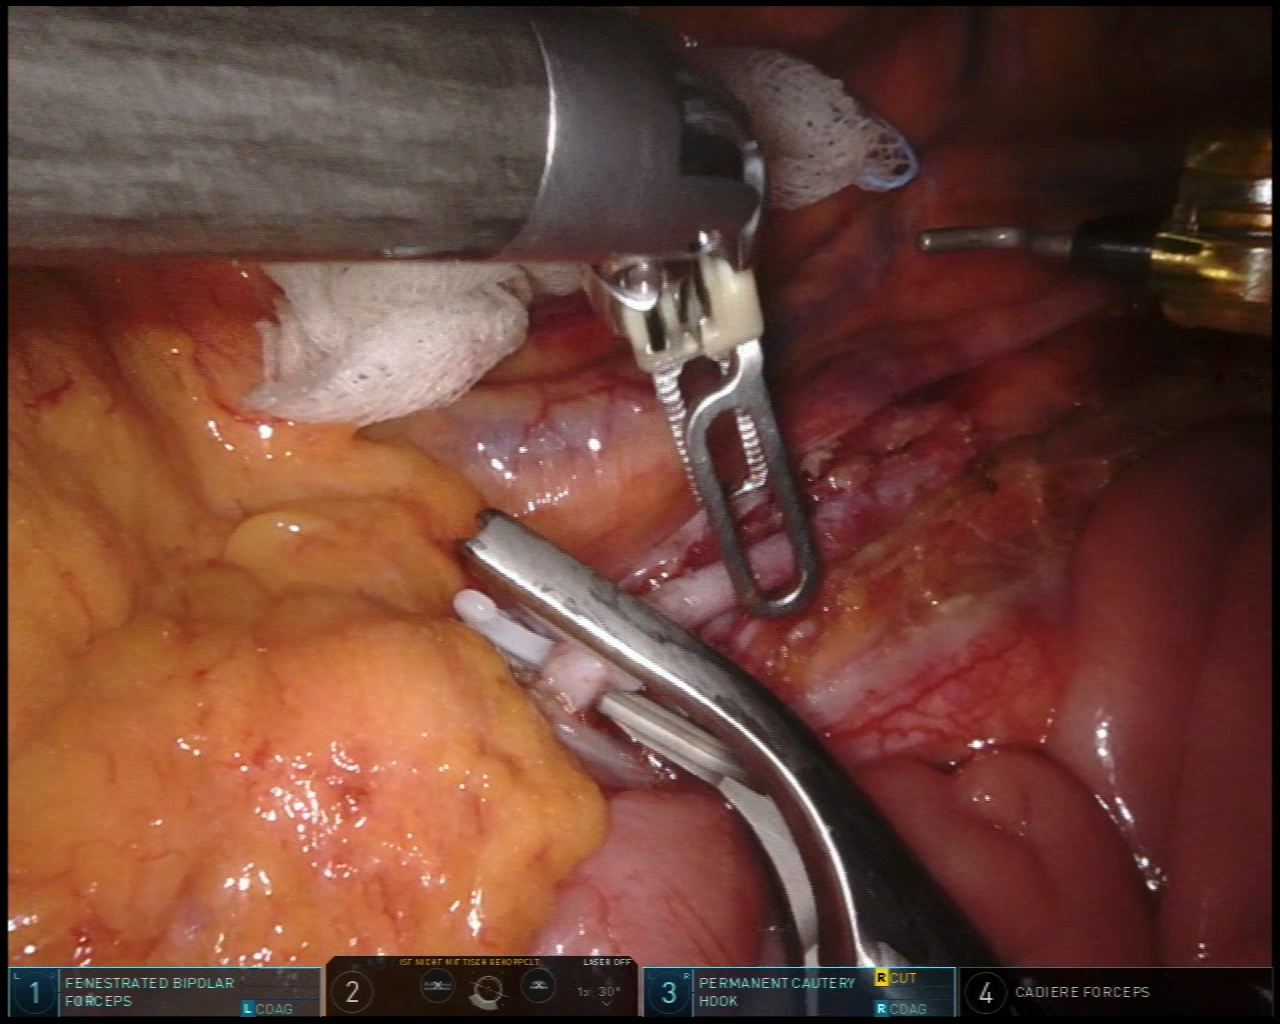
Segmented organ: small_intestine
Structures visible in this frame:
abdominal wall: no
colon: no
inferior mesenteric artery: yes
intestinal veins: yes
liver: no
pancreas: no
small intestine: yes
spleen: no
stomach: no
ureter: yes
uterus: no
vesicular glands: no